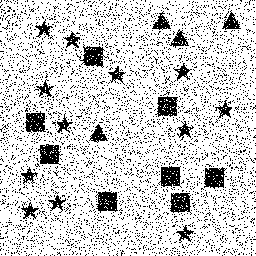
Squares: 8
Triangles: 4
Stars: 12
Total shapes: 24